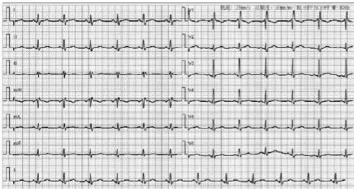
ECG for the woman patient when admitted to hospital: Sinus rhythm Right bundle branch block.
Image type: electrography (ekg)